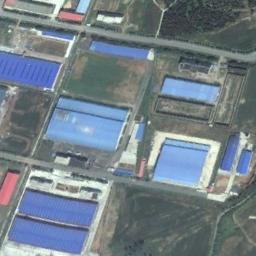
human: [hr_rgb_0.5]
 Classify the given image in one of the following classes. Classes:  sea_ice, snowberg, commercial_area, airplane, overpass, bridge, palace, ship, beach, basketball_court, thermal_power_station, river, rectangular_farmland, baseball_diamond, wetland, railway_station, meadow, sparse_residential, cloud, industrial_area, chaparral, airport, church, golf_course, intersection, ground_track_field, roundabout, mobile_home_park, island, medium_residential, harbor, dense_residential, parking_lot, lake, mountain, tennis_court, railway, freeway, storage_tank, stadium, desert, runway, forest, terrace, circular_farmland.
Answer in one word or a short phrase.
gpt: industrial_area